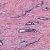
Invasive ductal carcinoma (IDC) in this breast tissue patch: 1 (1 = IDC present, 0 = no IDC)